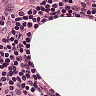
Metastatic tissue present: no